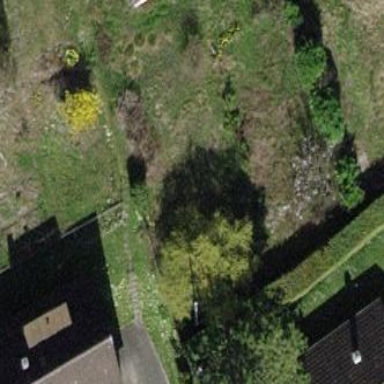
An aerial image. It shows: Garden that is leisure land.